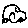
Label: car